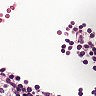
Metastatic tissue present: no